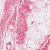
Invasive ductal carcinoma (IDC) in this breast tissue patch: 0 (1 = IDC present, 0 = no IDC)